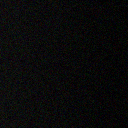
Screen state: off